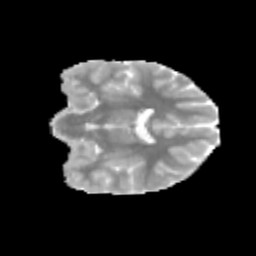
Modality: MD
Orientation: coronal
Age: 11
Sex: male
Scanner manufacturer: siemens
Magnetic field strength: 3 T
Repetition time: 3.8 s
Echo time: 0.07 s